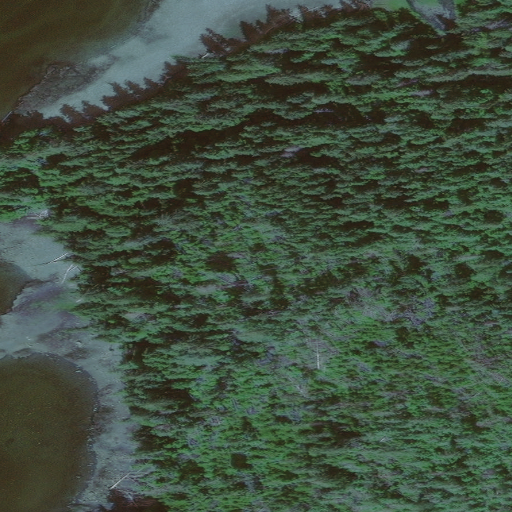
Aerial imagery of cape in Alaska named Edith Point containing only unknown